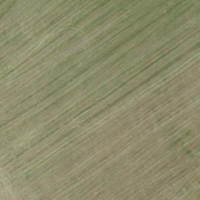
EUNIS habitat code: 25
Species observed at this site:
Silene dioica